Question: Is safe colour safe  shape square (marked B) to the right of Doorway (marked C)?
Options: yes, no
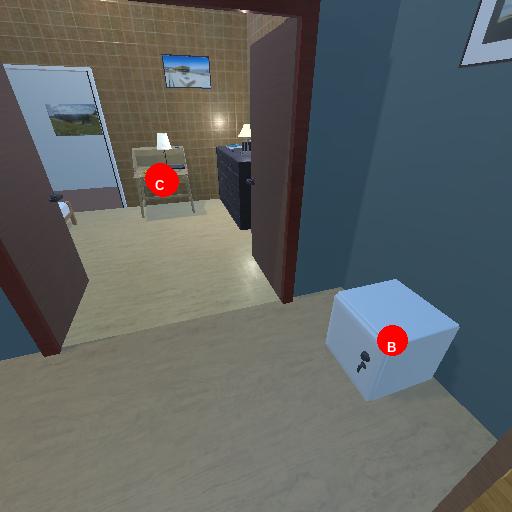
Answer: yes